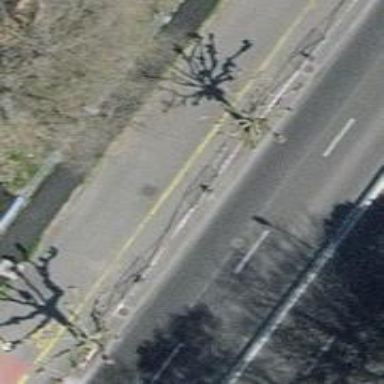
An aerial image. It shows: Urban tree adding natural touch to the cityscape.